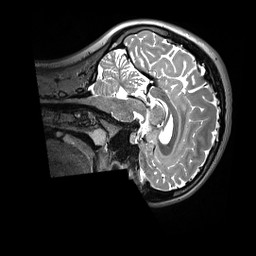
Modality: T2w
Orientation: sagittal
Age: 23
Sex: female
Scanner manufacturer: siemens
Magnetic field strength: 3 T
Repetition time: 3.2 s
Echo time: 0.408 s